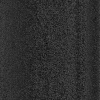
Atmospheric dust classification: dusty